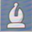
Piece: wB